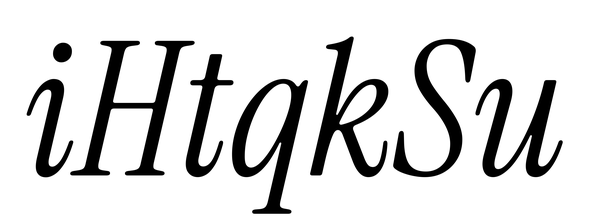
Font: InstrumentSerif-Italic